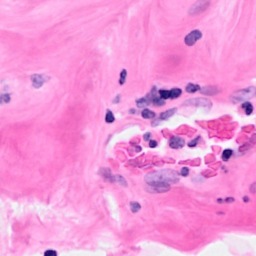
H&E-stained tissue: Breast